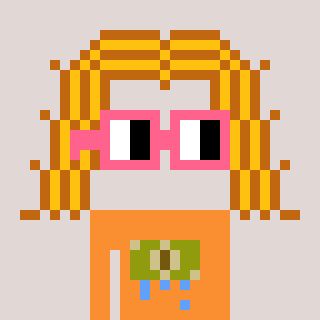
a pixel art character with square pink glasses, a hair-shaped head and a orange-colored body on a warm background